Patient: sex M, age 50
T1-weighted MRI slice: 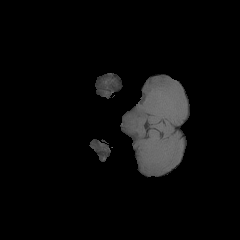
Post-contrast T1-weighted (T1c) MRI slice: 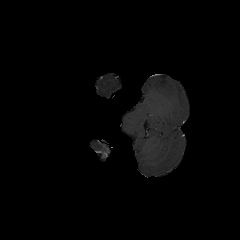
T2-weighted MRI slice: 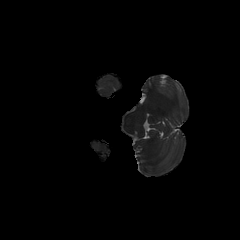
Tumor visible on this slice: no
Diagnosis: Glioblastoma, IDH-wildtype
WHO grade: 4